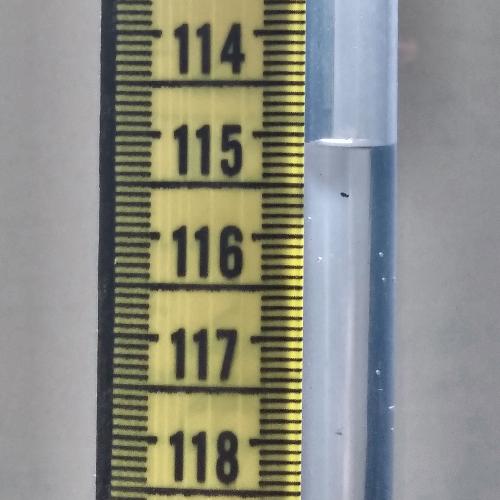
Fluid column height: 115.1 cm